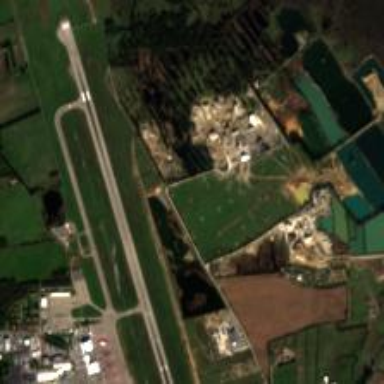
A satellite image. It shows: International aerodrome surrounded by fence.